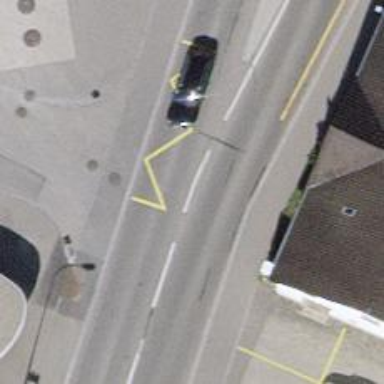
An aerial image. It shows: Public transport stop position.